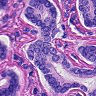
Metastatic tissue present: yes